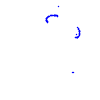
Particle: proton